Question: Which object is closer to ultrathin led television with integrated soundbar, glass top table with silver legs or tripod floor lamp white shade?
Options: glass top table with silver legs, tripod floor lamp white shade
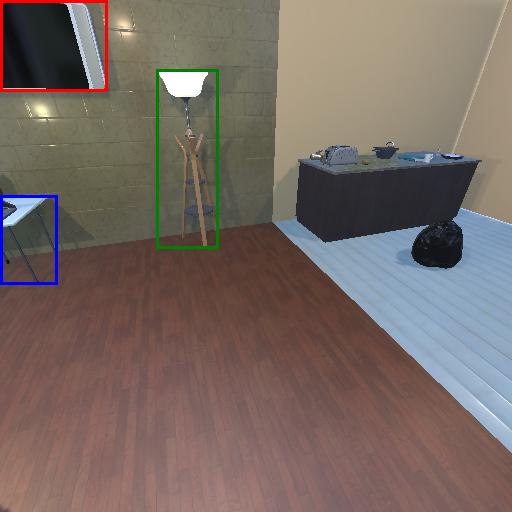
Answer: glass top table with silver legs